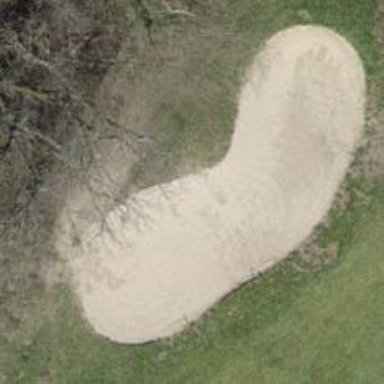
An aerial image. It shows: Golf bunker filled with sandy terrain.